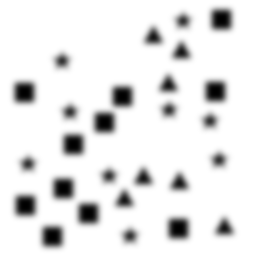
Squares: 11
Triangles: 7
Stars: 9
Total shapes: 27